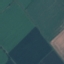
Land use / land cover: AnnualCrop